The plot is a time-scale (wavelet) decomposition of a bearing vibration signal. Classify the bearing condition as one of: normal, inner_race, outer_race, ball.
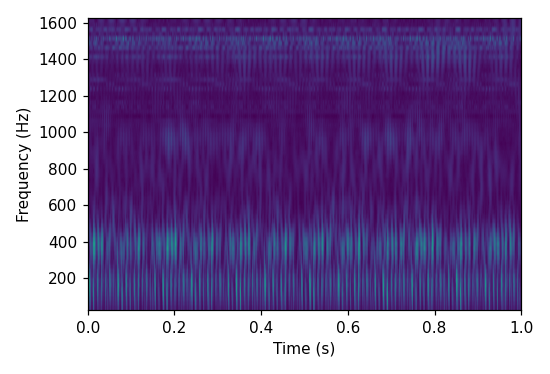
Answer: outer_race